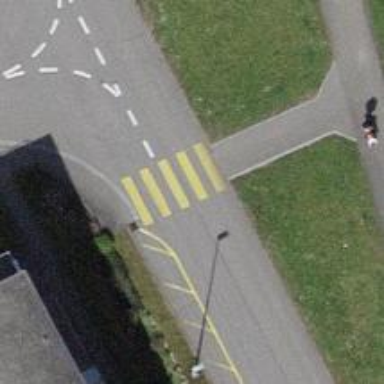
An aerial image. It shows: Zebra crossing on the road.